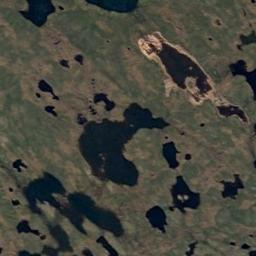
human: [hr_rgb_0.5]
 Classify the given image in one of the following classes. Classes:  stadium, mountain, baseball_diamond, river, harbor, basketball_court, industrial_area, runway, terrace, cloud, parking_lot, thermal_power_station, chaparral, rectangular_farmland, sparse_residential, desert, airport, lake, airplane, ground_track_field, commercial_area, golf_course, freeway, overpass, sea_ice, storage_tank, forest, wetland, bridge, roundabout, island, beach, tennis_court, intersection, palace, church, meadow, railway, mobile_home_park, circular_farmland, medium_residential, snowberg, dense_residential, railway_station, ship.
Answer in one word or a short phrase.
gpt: wetland